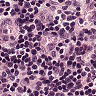
Metastatic tissue present: no